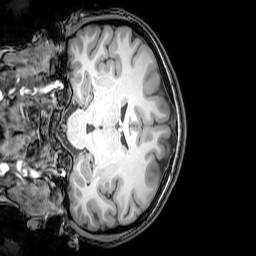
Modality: T1w
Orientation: coronal
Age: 23
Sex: female
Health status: healthy
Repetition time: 0.081 s
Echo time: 0.037 s